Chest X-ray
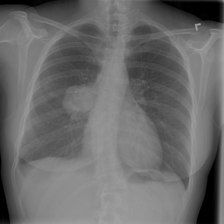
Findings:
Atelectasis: negative
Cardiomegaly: negative
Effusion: negative
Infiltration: negative
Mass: positive
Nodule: negative
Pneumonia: negative
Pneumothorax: negative
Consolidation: negative
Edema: negative
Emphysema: negative
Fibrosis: negative
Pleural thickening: positive
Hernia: negative